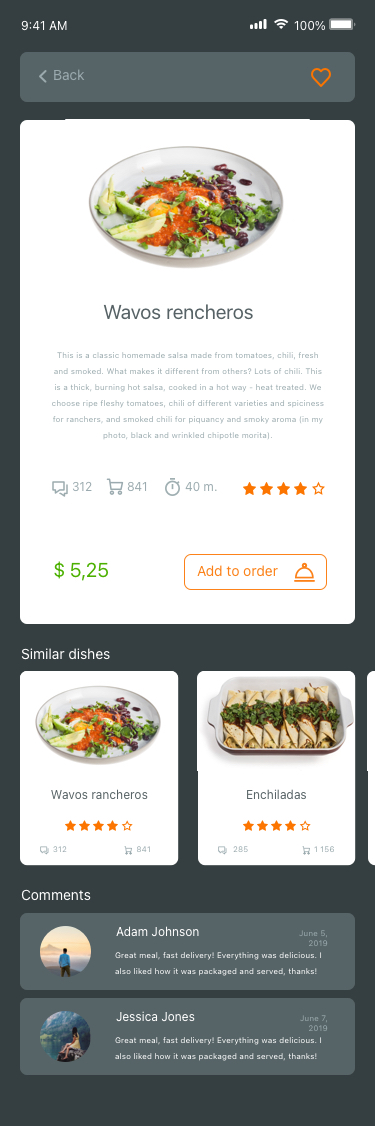
Text in this UI design:
Back
Wavos rencheros
This is a classic homemade salsa made from tomatoes, chili, fresh and smoked. What makes it different from others? Lots of chili. This is a thick, burning hot salsa, cooked in a hot way - heat treated. We choose ripe fleshy tomatoes, chili of different varieties and spiciness for ranchers, and smoked chili for piquancy and smoky aroma (in my photo, black and wrinkled chipotle morita).
841
312
$ 5,25
40 m.
Add to order
Similar dishes
Wavos rancheros
841
312
Enchiladas
1 156
285
Adam Johnson
June 5, 2019
Great meal, fast delivery! Everything was delicious. I also liked how it was packaged and served, thanks!
Jessica Jones
June 7, 2019
Great meal, fast delivery! Everything was delicious. I also liked how it was packaged and served, thanks!
Comments
100%
9:41 AM